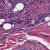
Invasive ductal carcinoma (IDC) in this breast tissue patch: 1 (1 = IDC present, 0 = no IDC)